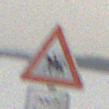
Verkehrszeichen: ReiterRechts
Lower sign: LaengeEinerStrecke4
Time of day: MorningAfternoon
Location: Outdoor (Nature)
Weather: Overcast
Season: Winter
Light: Natural